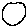
Label: circle